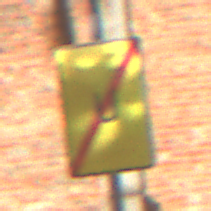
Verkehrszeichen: EndeUmleitung
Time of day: MorningAfternoon
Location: Outdoor (Suburban)
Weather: PartlyCloudy
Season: NotSpecified
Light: Natural